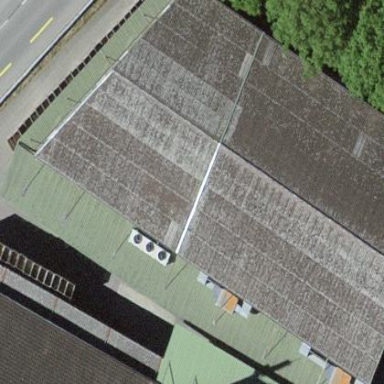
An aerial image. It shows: Warehouse building.